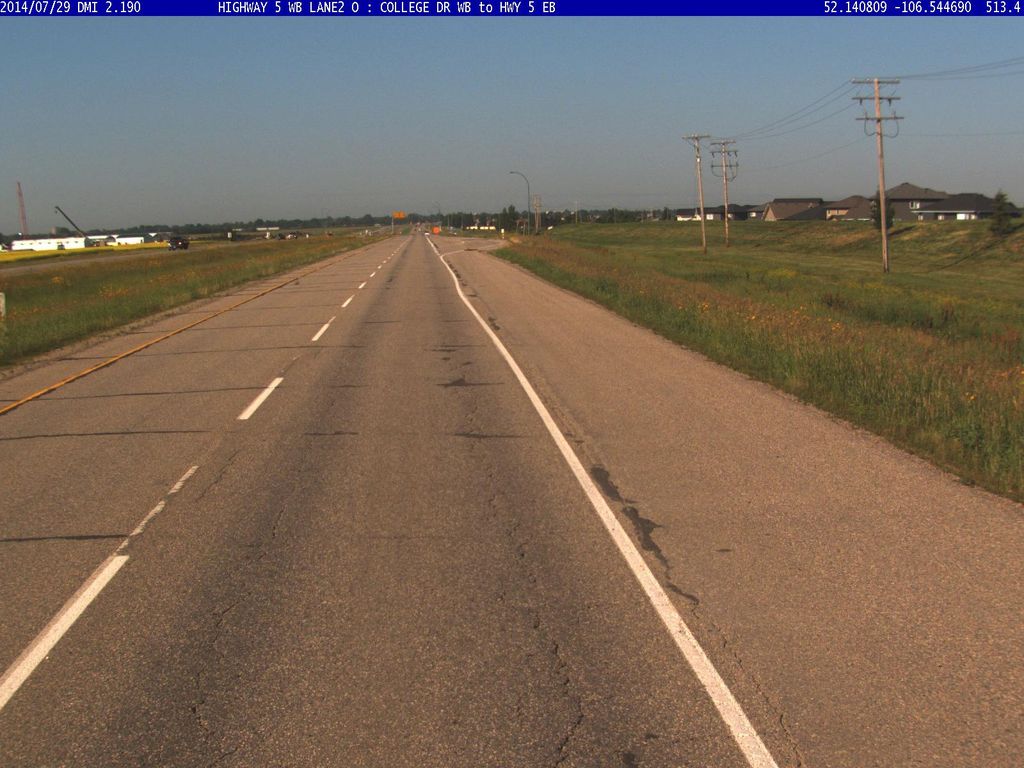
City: saskatoon